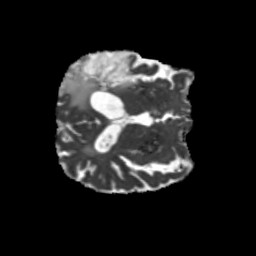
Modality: MD
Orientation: axial
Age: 75
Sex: male
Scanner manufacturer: siemens
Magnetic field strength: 3 T
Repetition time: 5.25 s
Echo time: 0.08 s